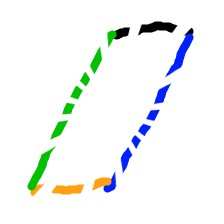
Shape: parallelogram